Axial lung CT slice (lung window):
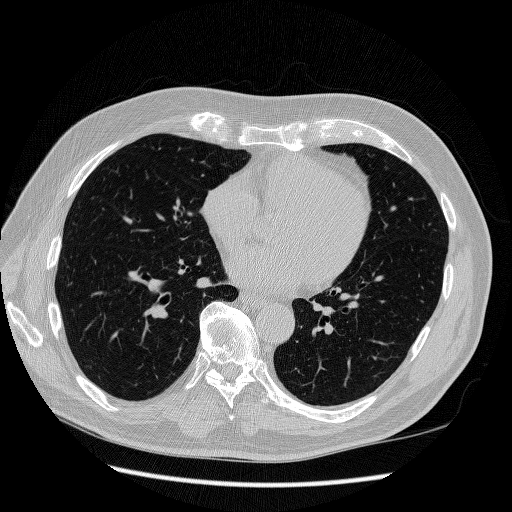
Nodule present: no